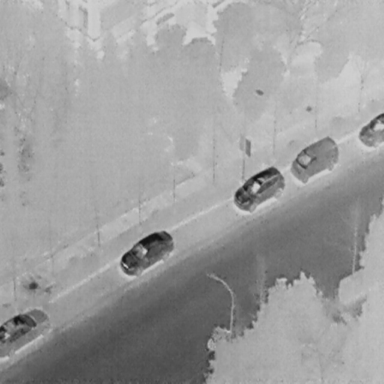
There are five Cars in the infrared image.